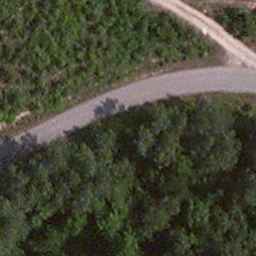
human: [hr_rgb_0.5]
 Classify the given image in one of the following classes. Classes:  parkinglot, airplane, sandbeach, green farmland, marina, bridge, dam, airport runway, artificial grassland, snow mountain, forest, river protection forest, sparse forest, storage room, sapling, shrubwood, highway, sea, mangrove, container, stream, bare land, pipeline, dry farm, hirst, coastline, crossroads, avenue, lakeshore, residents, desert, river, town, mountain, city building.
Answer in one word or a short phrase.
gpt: avenue